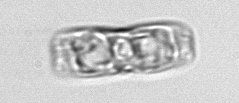
Label: pennate_morphotype1